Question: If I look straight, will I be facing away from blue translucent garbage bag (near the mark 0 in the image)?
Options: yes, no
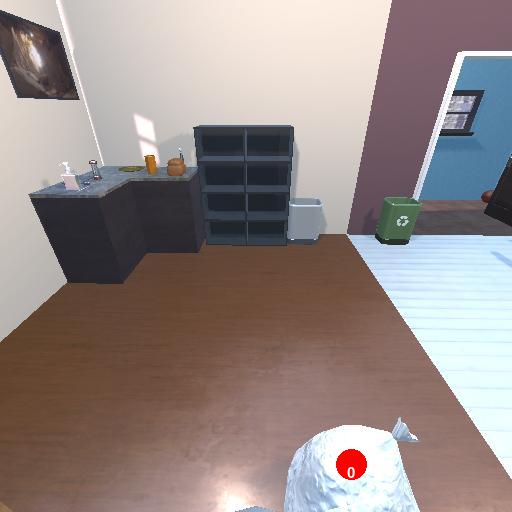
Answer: yes